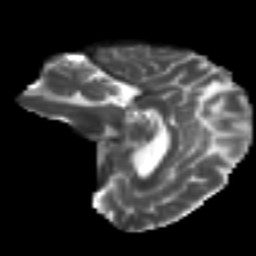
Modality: T2w
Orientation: sagittal
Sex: female
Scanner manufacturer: ge
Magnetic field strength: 3 T
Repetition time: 7 s
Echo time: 0.08 s